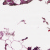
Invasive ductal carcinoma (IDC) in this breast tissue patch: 0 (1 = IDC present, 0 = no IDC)